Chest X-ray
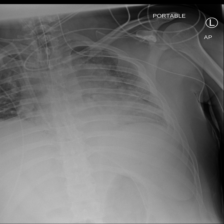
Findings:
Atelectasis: negative
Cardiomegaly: negative
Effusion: negative
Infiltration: negative
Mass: negative
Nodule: negative
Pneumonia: negative
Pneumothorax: negative
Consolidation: negative
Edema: negative
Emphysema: negative
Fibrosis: negative
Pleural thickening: negative
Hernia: negative